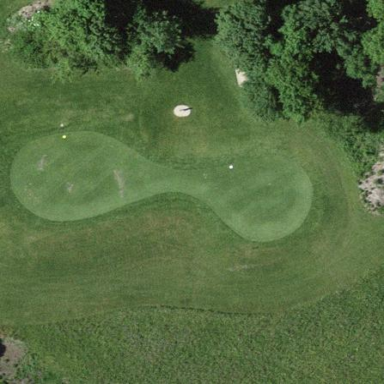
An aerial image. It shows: Grassy area designated as golf tee.